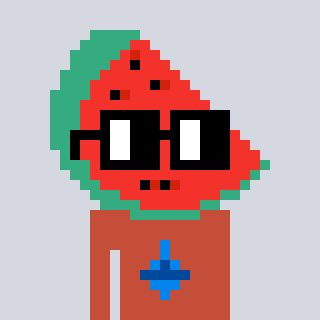
a pixel art character with square black glasses, a watermelon-shaped head and a rust-colored body on a cool background